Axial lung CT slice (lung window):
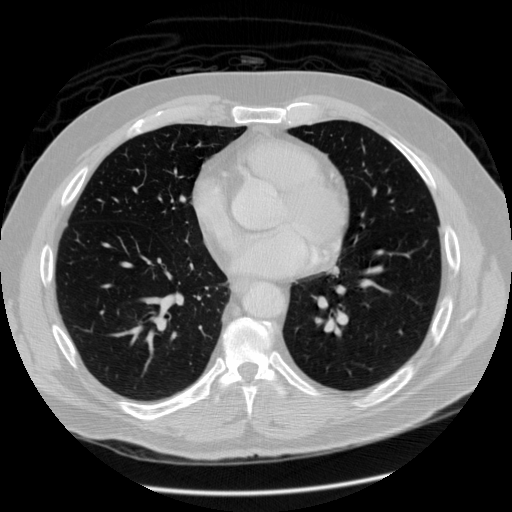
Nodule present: no